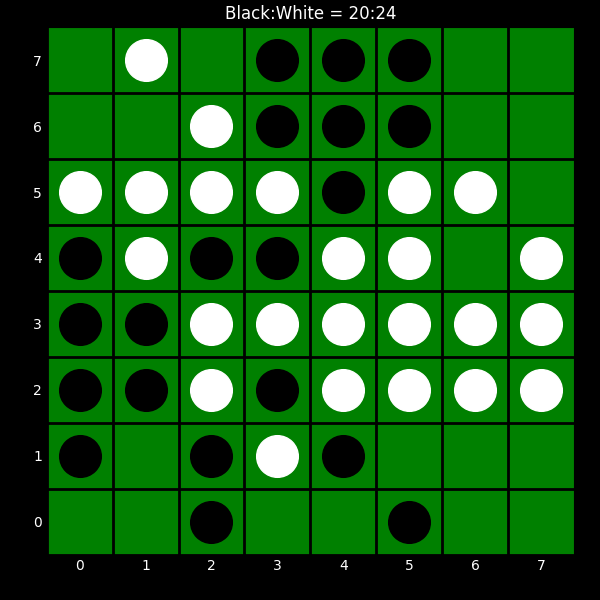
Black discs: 20
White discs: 24